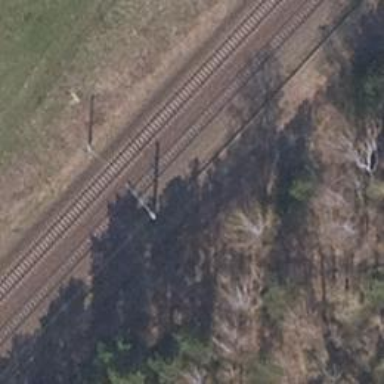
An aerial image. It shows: Railway milestone with catenary mast.